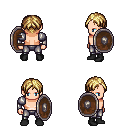
a pixel art fantasy rpg character, male body template, human, light skin, steel arm armor, metal pants, blonde parted hairstyle, bracelets, black shoes, shield, four views (front, back, left, right), 2x2 character sprite sheet, small pixel art, hard edges, no anti-aliasing